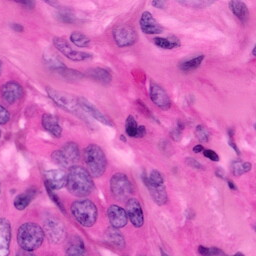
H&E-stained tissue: Pancreatic